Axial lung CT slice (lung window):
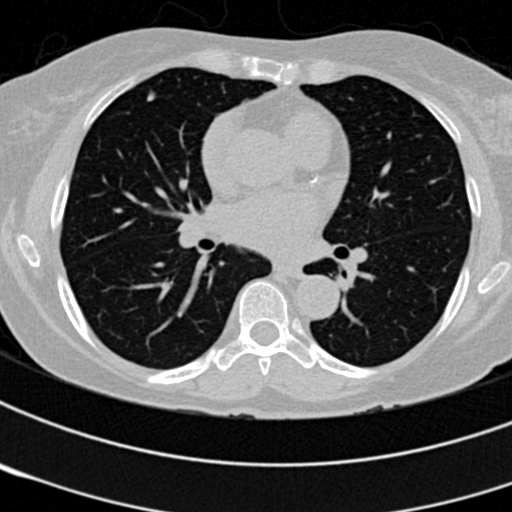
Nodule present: no